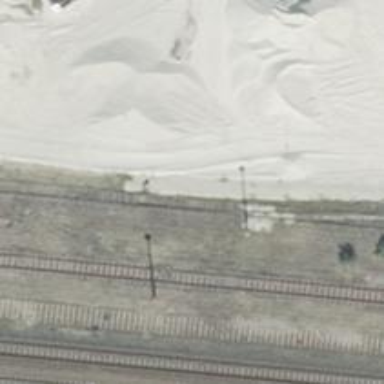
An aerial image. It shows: Railway switch.